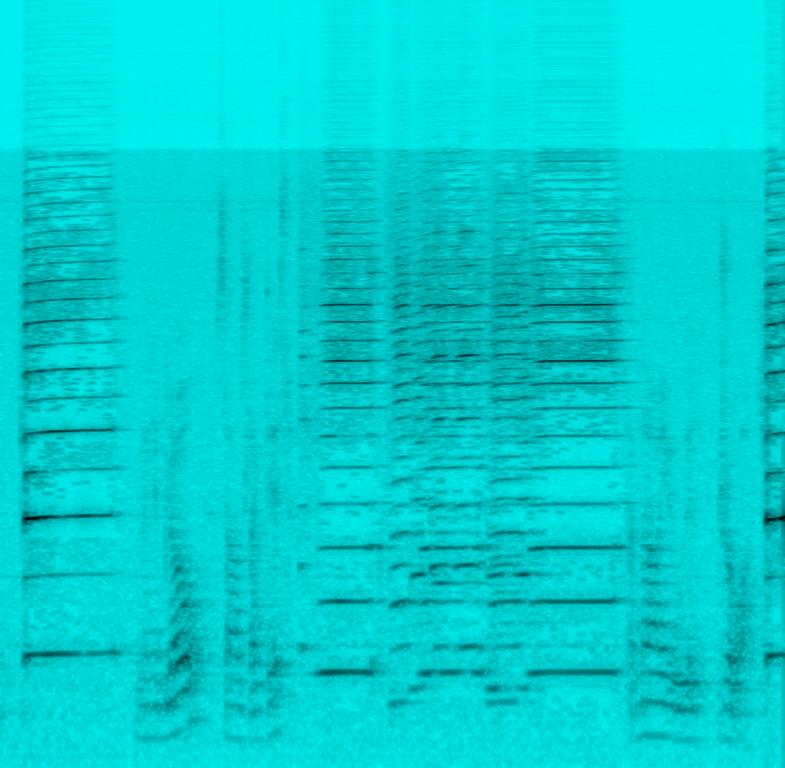
This is the recording of a harmonica lesson. There is a male instructor who is playing the harmonica and then describing his technique.